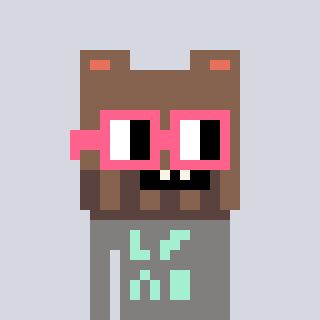
a pixel art character with square pink glasses, a bear-shaped head and a bluegrey-colored body on a cool background